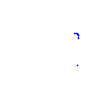
Particle: kaon